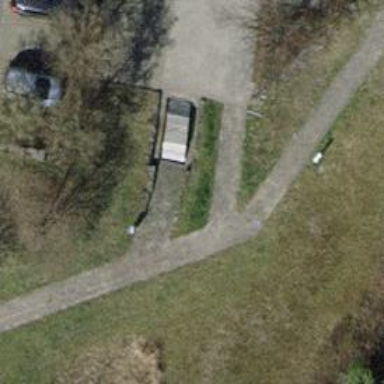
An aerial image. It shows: Footway with paving stones and ramp.